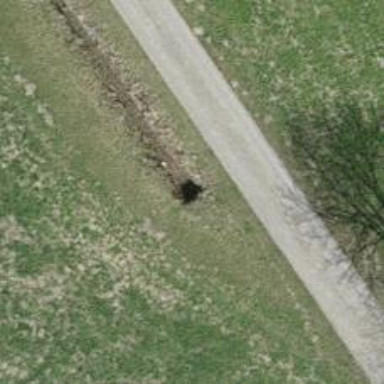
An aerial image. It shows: Culvert tunnel crossing ditch waterway.